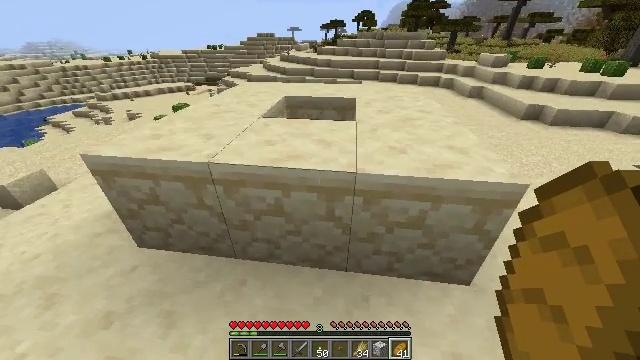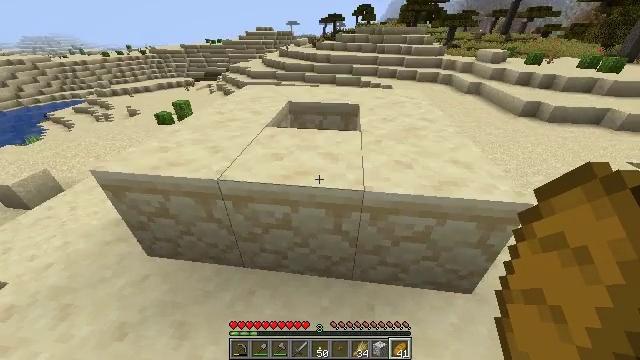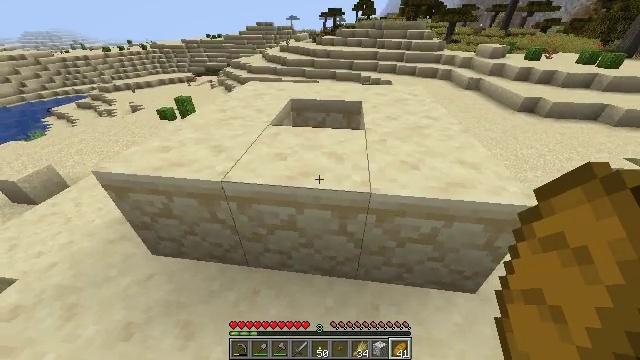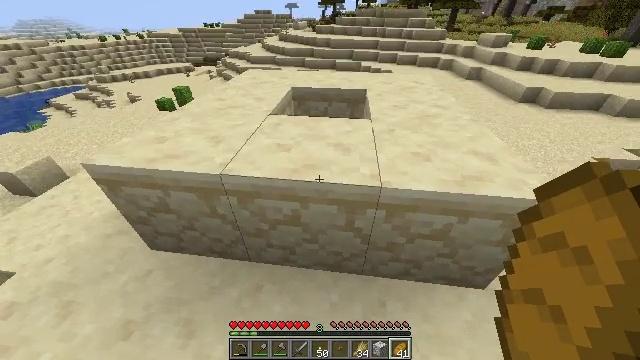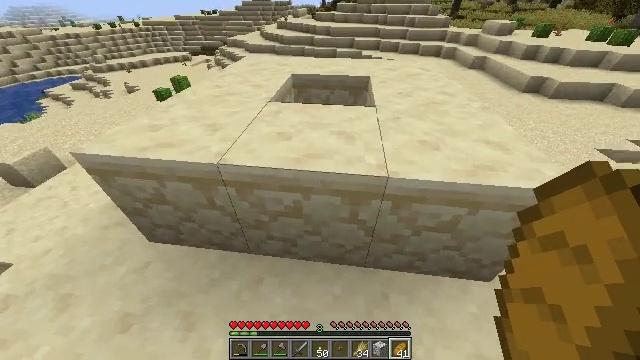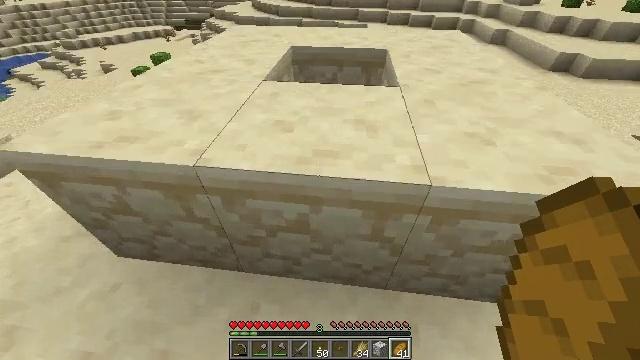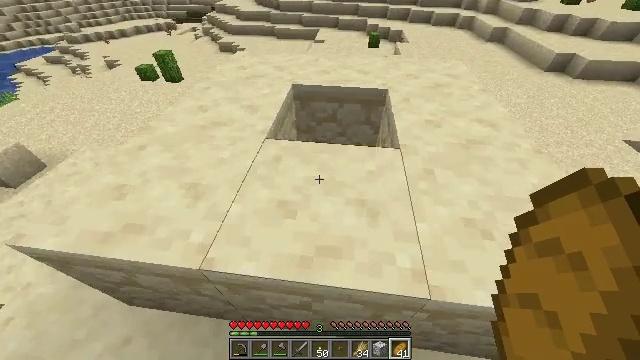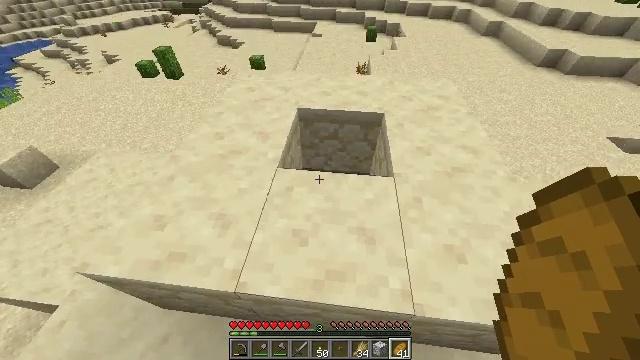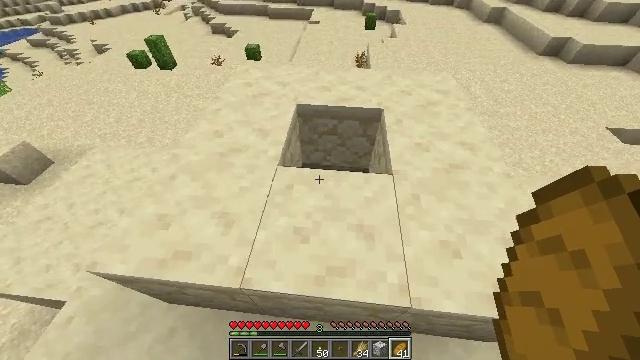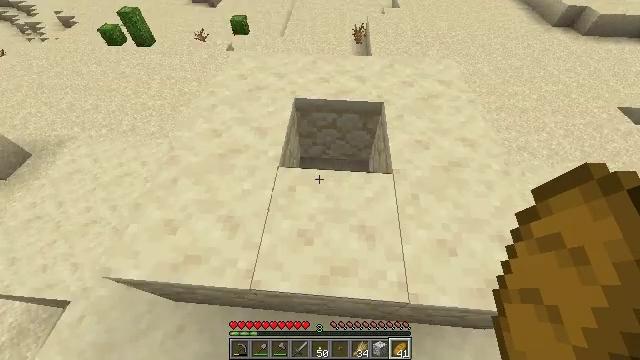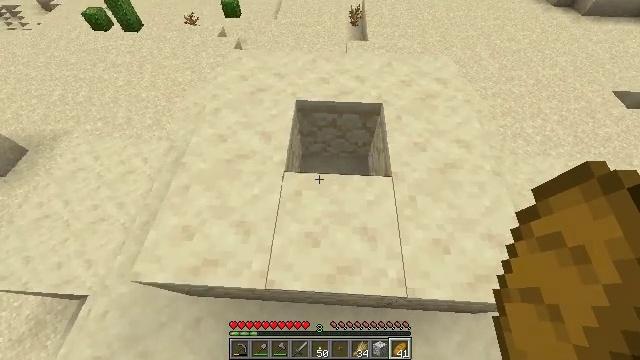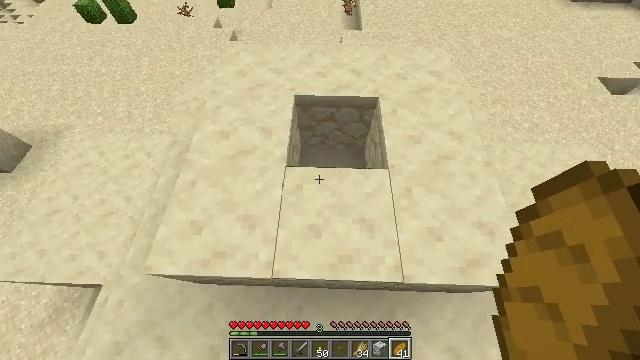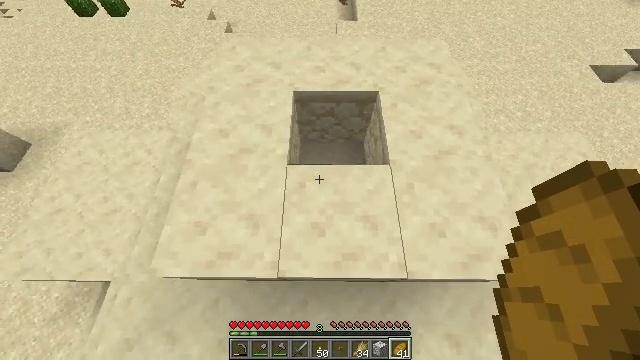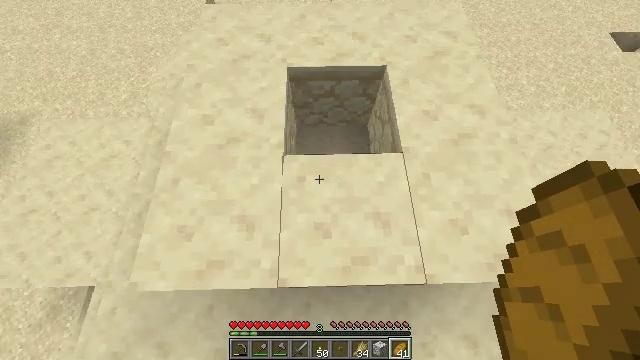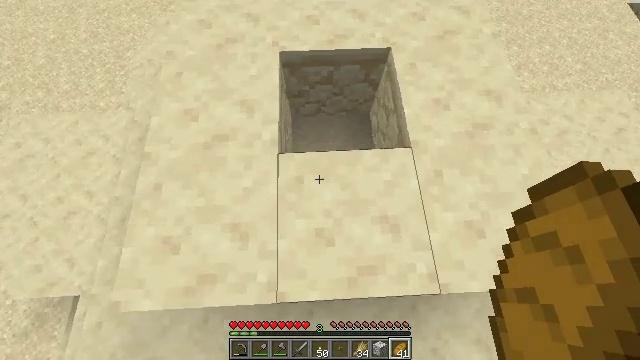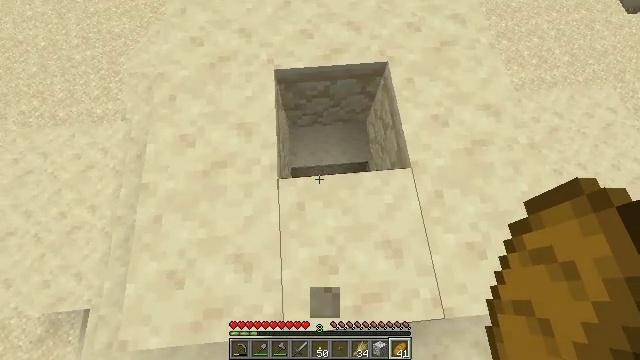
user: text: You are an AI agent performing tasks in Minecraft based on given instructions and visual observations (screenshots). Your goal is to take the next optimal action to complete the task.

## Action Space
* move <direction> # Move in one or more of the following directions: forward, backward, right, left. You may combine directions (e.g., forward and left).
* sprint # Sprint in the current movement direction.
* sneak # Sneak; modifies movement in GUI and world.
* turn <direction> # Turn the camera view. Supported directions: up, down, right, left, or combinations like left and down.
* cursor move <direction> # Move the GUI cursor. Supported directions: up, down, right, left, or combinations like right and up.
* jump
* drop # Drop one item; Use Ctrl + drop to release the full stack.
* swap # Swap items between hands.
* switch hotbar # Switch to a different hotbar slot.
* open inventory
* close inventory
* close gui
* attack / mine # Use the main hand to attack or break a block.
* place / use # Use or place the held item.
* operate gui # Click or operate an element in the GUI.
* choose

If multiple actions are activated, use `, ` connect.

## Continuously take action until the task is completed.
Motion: motion action
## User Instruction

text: Harvest the orange terracotta from structures or biomes.
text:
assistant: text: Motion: move forward, sprint, turn down
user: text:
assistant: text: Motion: move forward, sprint, turn down
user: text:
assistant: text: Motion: move forward, sprint, turn down
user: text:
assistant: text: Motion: move forward, sprint, turn down
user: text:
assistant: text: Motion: move forward, sprint, turn down
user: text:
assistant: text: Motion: move forward, sprint, turn down, jump
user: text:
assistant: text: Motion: move forward, sprint, turn down, jump
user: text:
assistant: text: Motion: move forward, sprint, turn down, jump
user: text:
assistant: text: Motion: move forward, sprint, turn right and down, jump
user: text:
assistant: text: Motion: move forward, sprint, turn right and down, jump
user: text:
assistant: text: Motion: move forward, sprint, turn right and down
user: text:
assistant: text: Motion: move forward, sprint, turn right and down
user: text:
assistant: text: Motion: move forward, turn right and down
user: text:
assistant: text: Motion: move forward, turn right and down
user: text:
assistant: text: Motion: move forward, turn right and down
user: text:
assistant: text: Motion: turn right
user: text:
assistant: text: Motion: no_op
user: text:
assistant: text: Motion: no_op
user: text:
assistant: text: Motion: move forward, turn down
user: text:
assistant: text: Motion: move forward, turn down
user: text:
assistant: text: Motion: move forward, turn down
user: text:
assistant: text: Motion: move forward, turn down
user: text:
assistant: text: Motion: no_op
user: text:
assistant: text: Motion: no_op
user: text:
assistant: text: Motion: no_op
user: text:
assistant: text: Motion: no_op
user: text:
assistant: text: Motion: move right, turn left
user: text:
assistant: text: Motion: move right, turn left and up
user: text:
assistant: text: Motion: turn left and up
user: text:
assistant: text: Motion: no_op